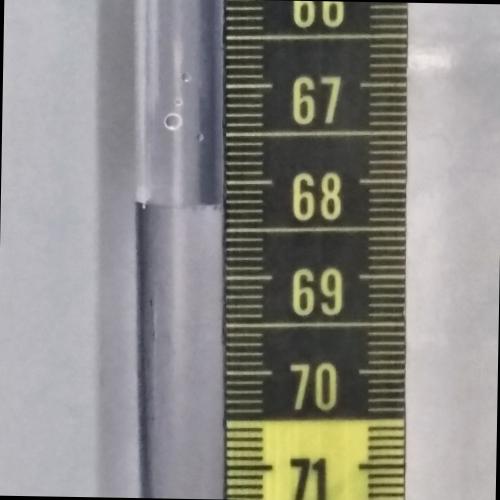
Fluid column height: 68.2 cm